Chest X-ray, AP view. Patient: 32 years old, sex F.
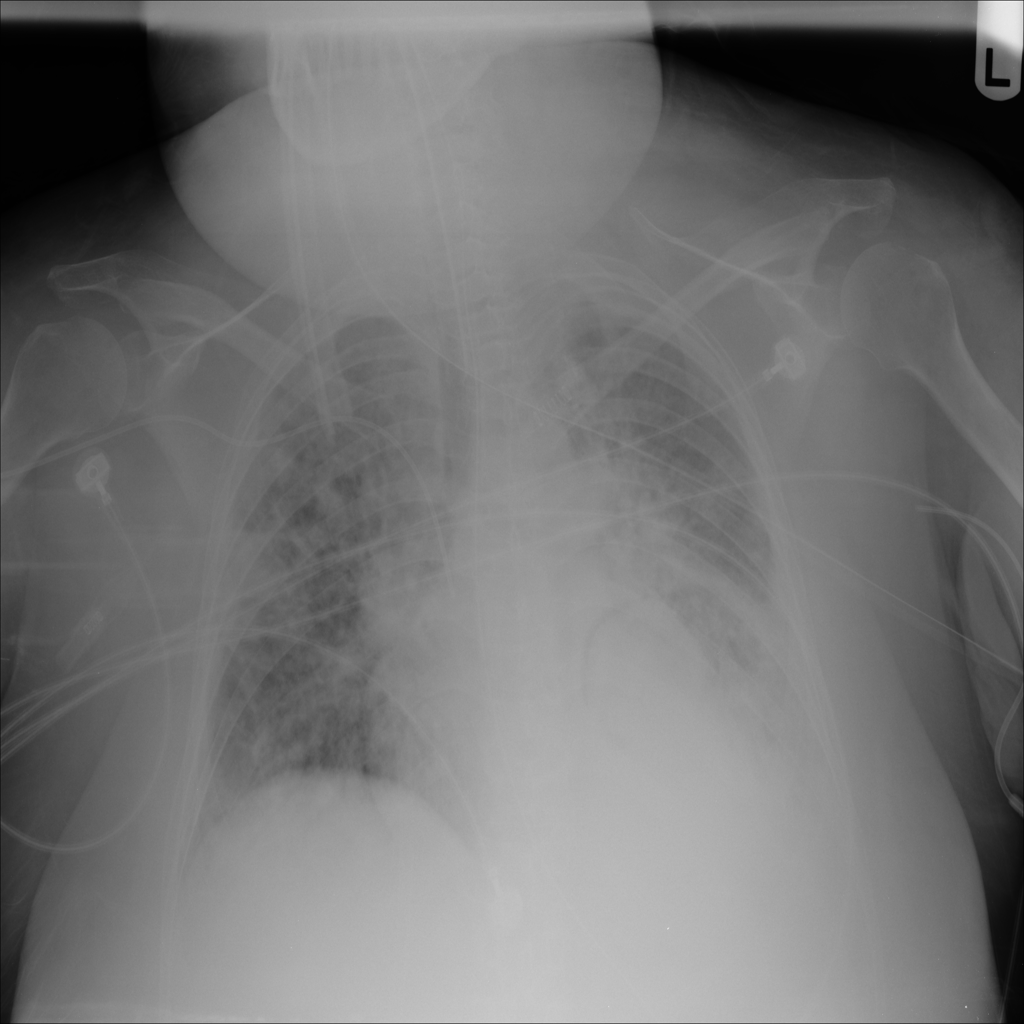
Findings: Infiltration